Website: walmart
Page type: address-validator
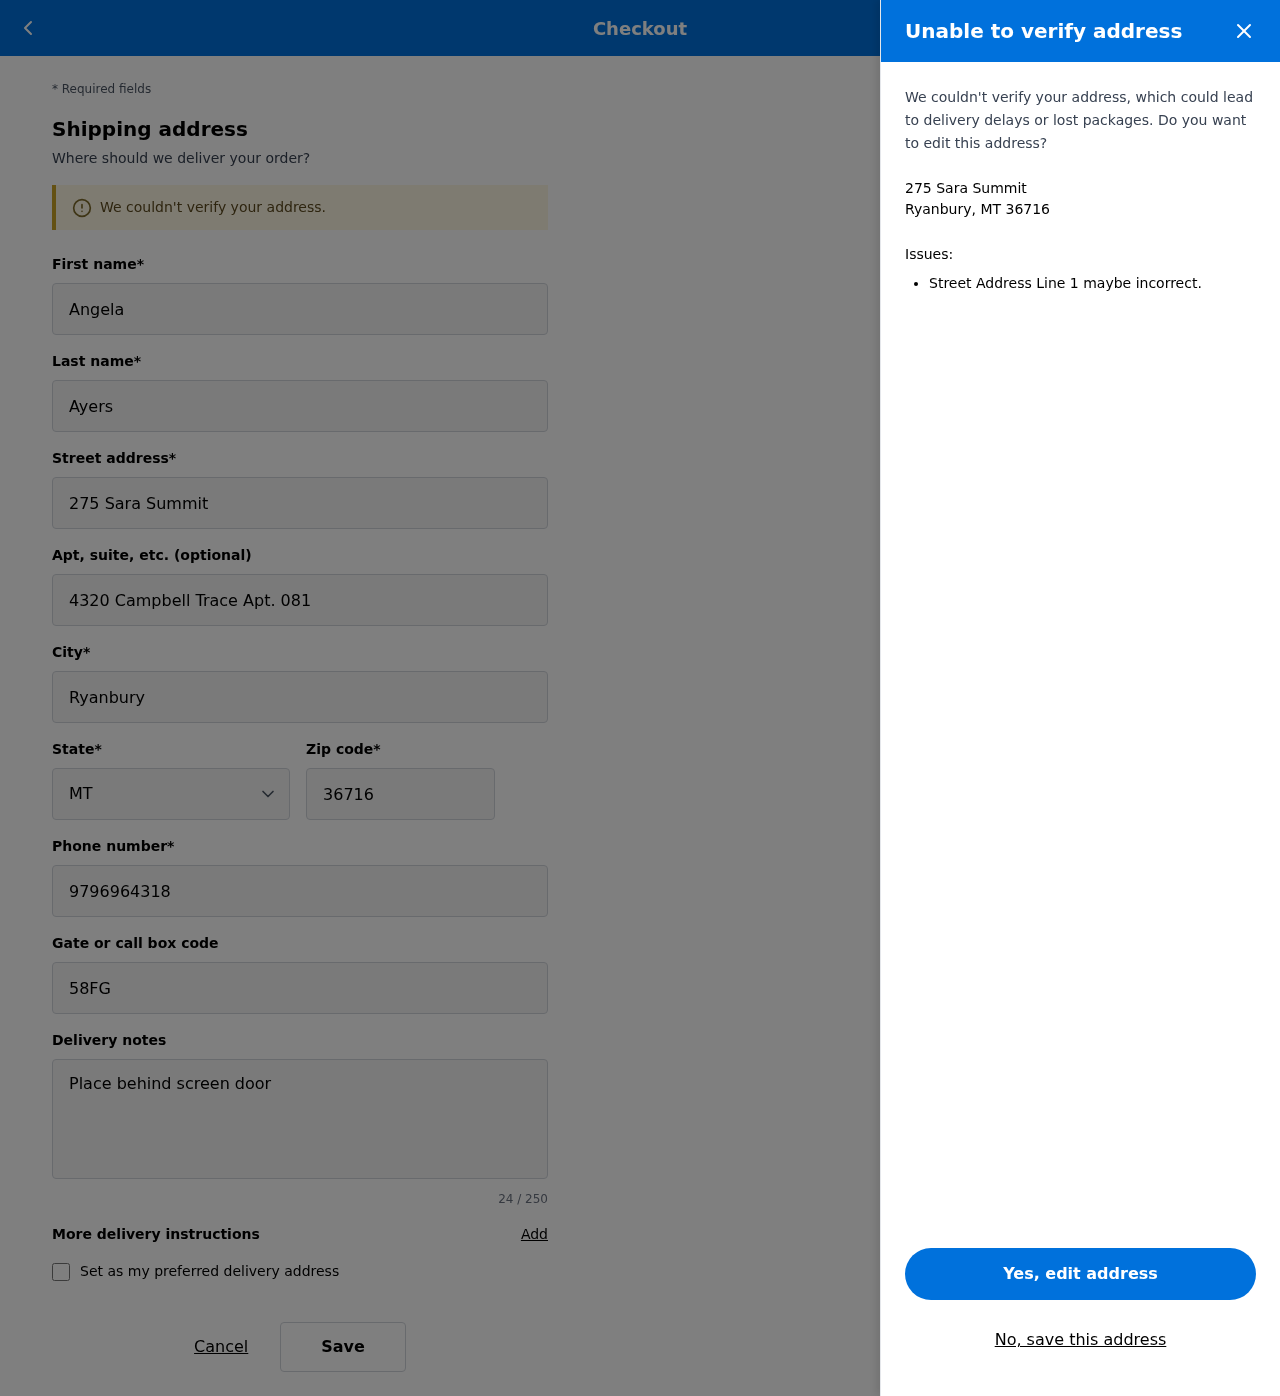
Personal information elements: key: PII_CITY_STATE_ZIP
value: Ryanbury, MT 36716
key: PII_DELIVERY_INSTRUCTIONS
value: Place behind screen door
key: PII_STATE_ABBR
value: MT
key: PII_STREET
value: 275 Sara Summit
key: PII_FIRSTNAME
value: Angela
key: PII_LASTNAME
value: Ayers
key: PII_STREET2
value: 4320 Campbell Trace Apt. 081
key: PII_CITY
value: Ryanbury
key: PII_POSTCODE
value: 36716
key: PII_PHONE
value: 9796964318
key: PII_SECURITY_CODE
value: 58FG